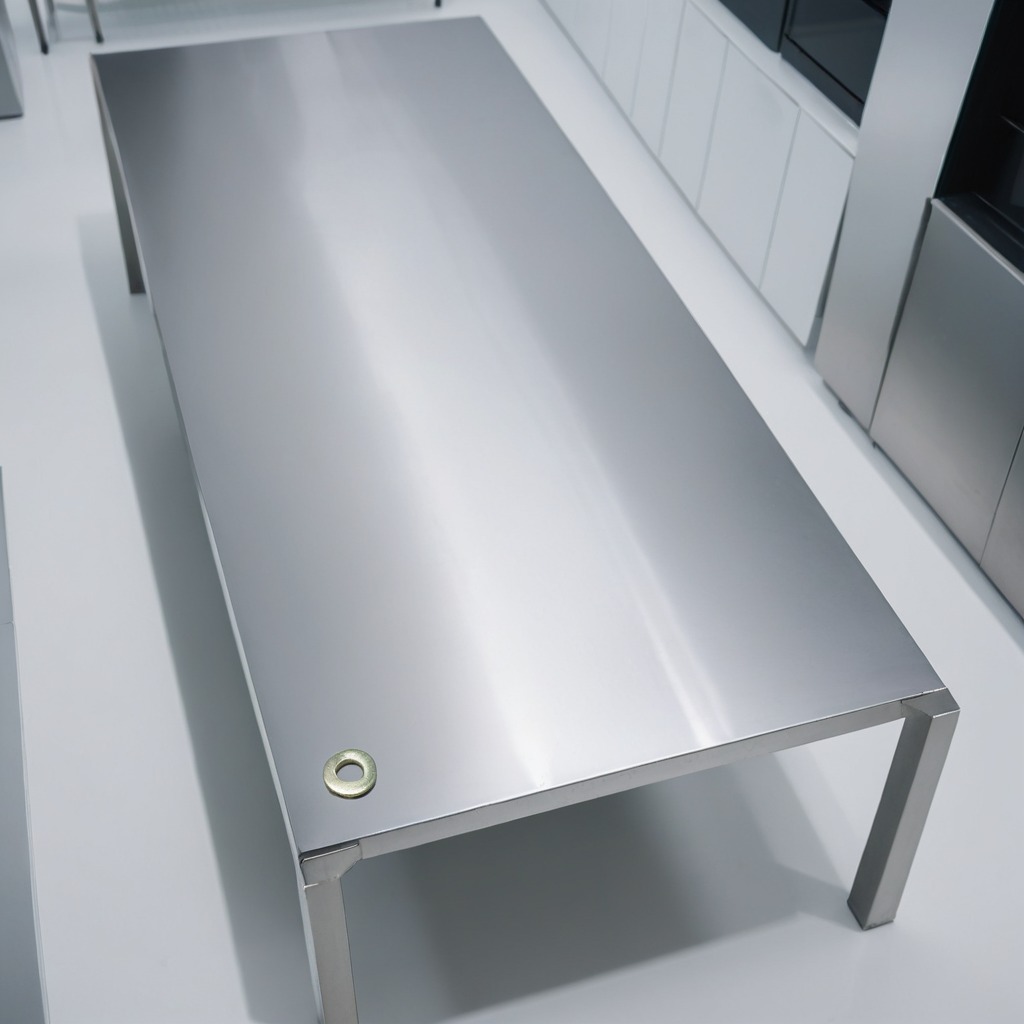
A flat metal washer is lying on the stainless steel table in a high-end prototyping lab.